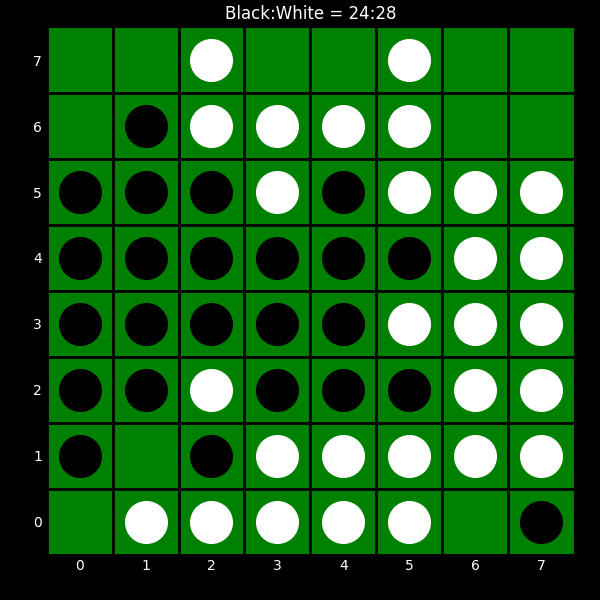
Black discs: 24
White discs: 28